Question: I'm trying to figure out how to build a layout like this using HTML(5) and Twitter Bootstrap:

It does not need to be supported in IE < 9 (Although 8 would be nice) or older versions of Firefox/Chrome. It should however render nicely on mobile devices although we are aware that the fixed left menu is a problem on very small displays. Its primary use is on desktops and tablets.
I have been trying to modify examples/similarities like these <URL> but without luck.
Do you know of any examples where I can find a layout like this or do you know how to make one? Any help would be much appreciated!
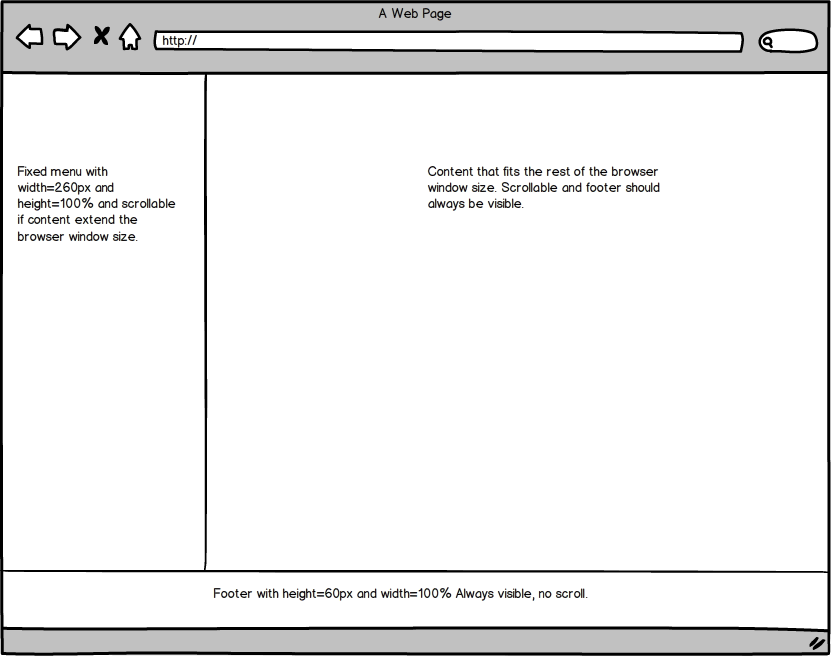
Answer: This may work:
'''
<div id="wrapper">
<div id="left-column"></div>
<div id="right-column"></div>
</div>
<div id="footer">
</div>
'''
'''
body, html {height:100%; padding:0; margin:0;}
#wrapper {height:100%; padding:0 0 60px 260px; box-sizing:border-box; -moz-box-sizing:border-box;}
#left-column {width:260px; margin-left:-260px; float:left; height:100%; background-color:red; overflow-y:scroll;}
#right-column {width:100%; float:left; height:100%; background-color:blue; overflow-y:scroll;}
#footer {height:60px; position:fixed; bottom:0; left:0; width:100%; background-color:green;}
'''
<URL>
At the moment it has the overflow-y set to scroll but you may want to add his using jquery so it doesn't always add the scrollbars in browsers like chrome and I'm not sure if it's compatible with the Twitter bootstrap
this version adds the overflow when the content gets too big:
<URL>